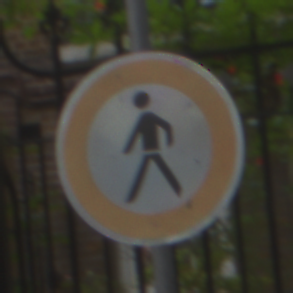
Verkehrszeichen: VerbotFussgaenger
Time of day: MorningAfternoon
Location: Outdoor (Urban)
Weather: Overcast
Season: NotSpecified
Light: Natural